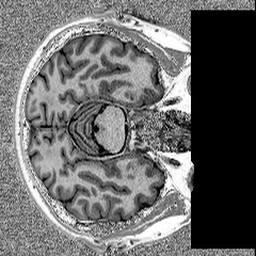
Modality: MP2RAGE
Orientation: axial
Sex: male